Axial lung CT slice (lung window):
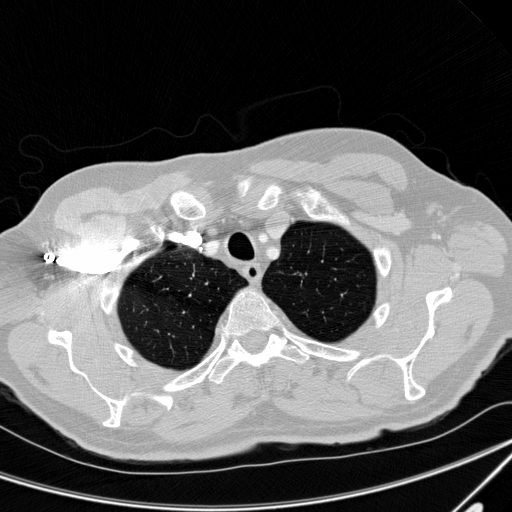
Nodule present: no